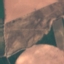
Land use / land cover class: AnnualCrop